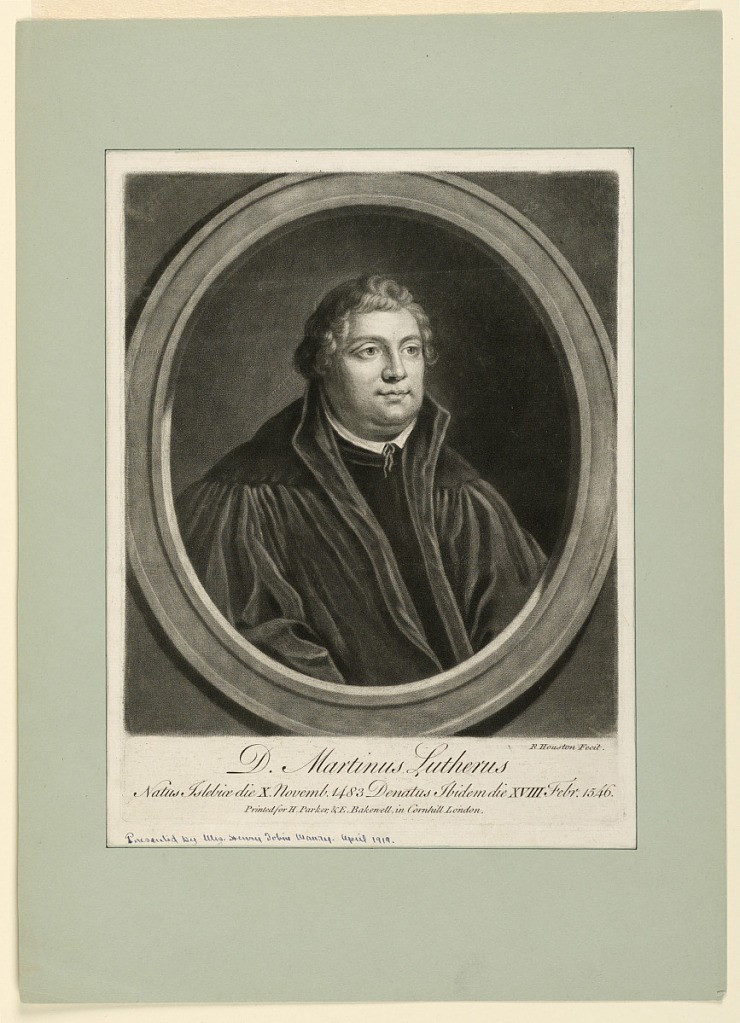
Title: Portrait of Martin Luther
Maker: Richard Houston, Irish, active in England, 1721 - 1755
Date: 1750-1760
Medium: Mezzotint on paper
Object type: Print
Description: Bust-length portrait in three-quarter view to right of young Luther, with bare head, wearing a clerical robe.